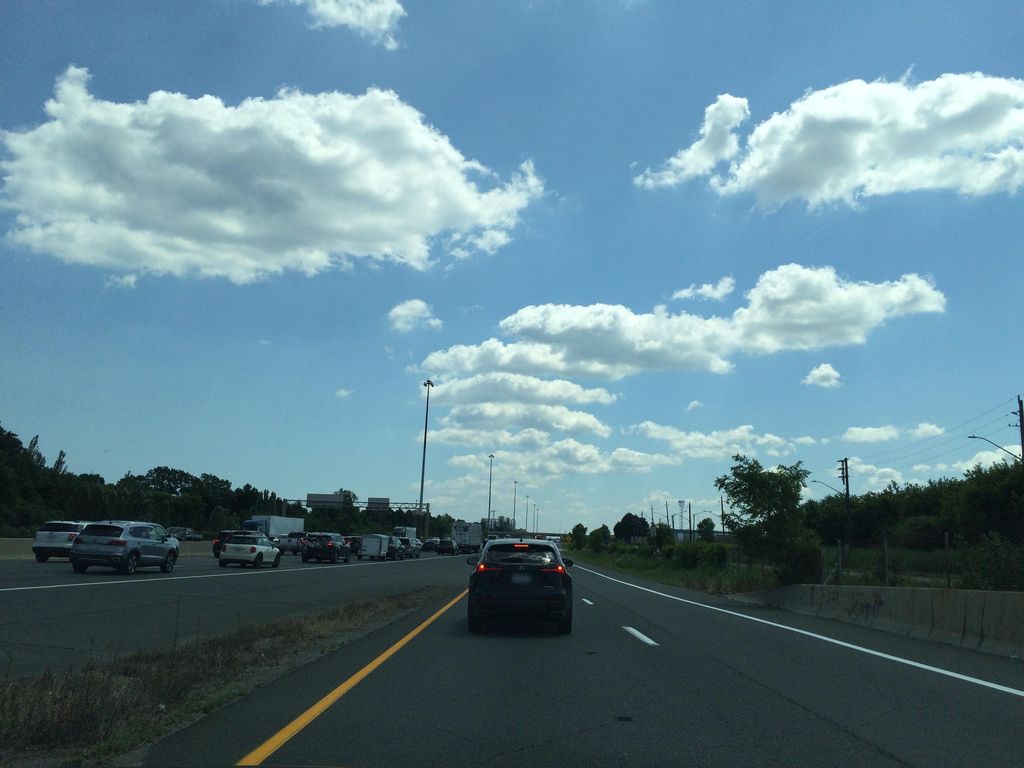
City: hamilton